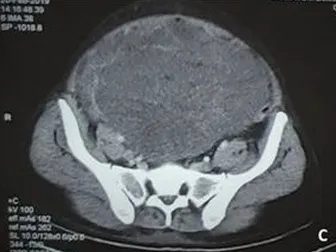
(C) CECT shows large abdominopelvic mass.
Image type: radiology (ct)